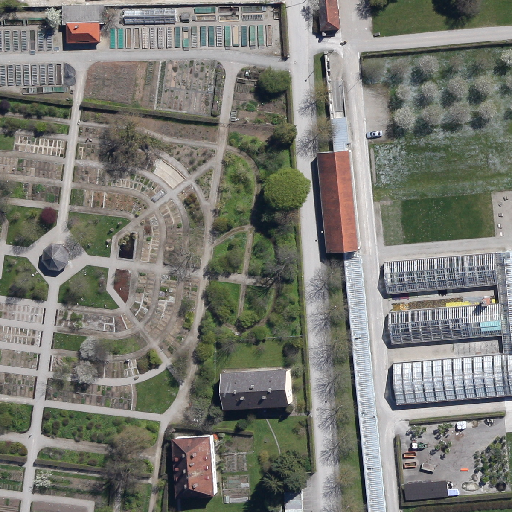
Referring expression: sidewalk